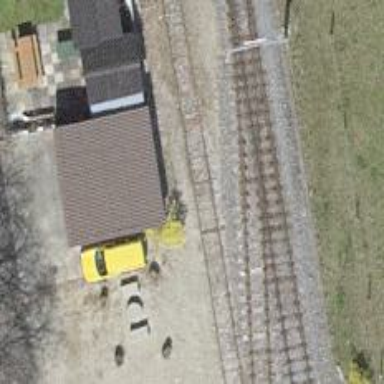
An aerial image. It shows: Narrow-gauge railway siding with 1 track. The railway line is electrified with contact line.